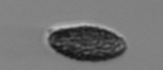
Label: Pseudochattonella_farcimen